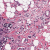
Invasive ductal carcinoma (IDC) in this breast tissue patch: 0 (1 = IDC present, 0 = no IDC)